Field crop: maize
Growth stage: 1
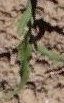
Species: maize